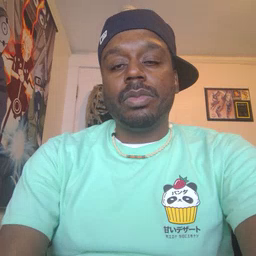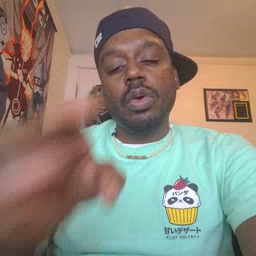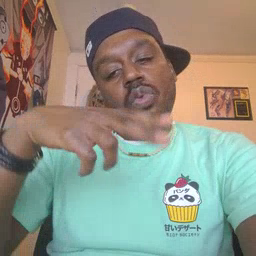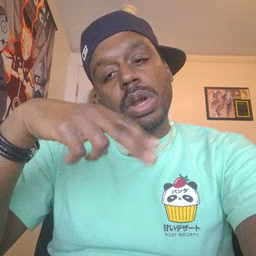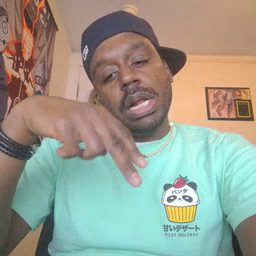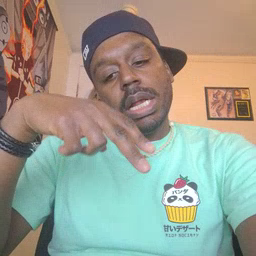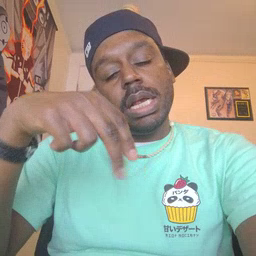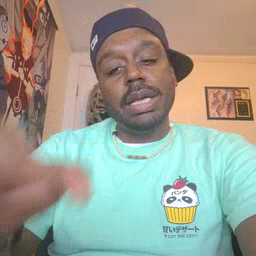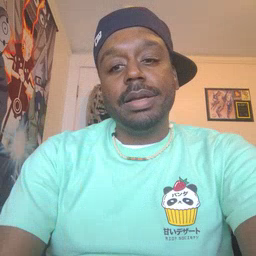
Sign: read